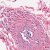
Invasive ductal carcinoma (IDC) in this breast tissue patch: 0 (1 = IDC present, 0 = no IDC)